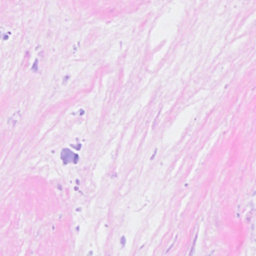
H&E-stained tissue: Breast